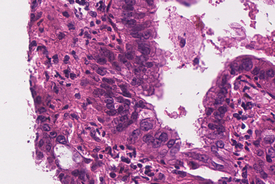
Tumor epithelial tissue: yes
Tumor-associated stroma tissue: yes
Normal tissue: no